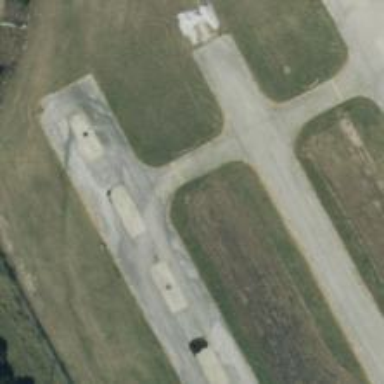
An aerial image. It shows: Asphalt taxiway at the airport.